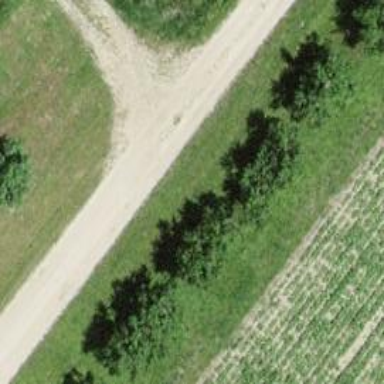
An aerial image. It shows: Track with fine gravel surface of grade2 quality.